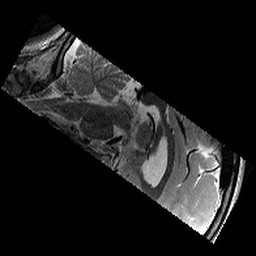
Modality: T2w
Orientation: sagittal
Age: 13
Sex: female
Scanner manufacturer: siemens
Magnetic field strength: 3 T
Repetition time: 9.23 s
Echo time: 0.067 s